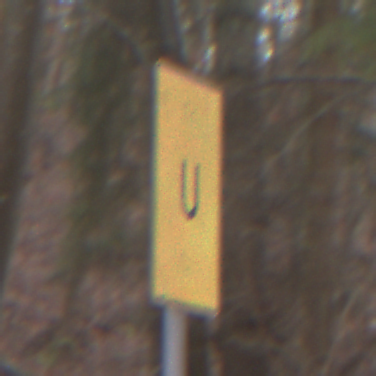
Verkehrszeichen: AnkuendigungOderFortsetzungUmleitungOhnePfeilsymbol
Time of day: Midday
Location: Outdoor (Nature)
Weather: Overcast
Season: Autumn
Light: Natural